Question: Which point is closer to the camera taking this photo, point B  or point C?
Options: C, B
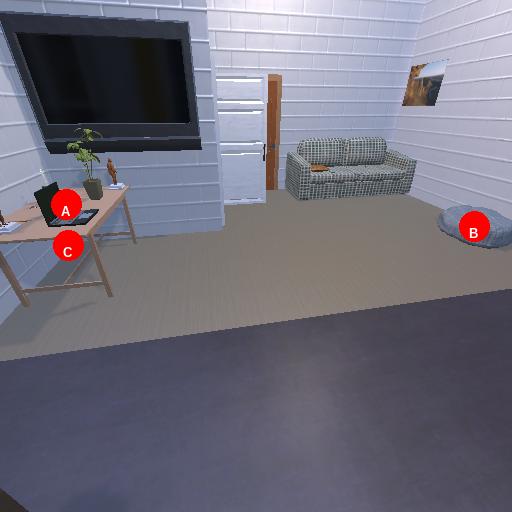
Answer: C